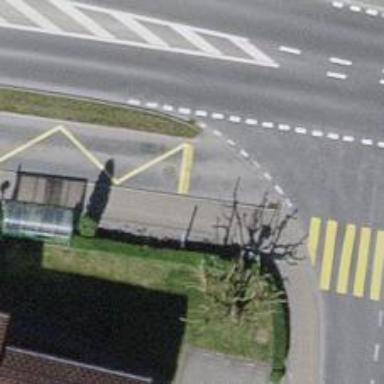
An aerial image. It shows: Platform with shelter for public transport.